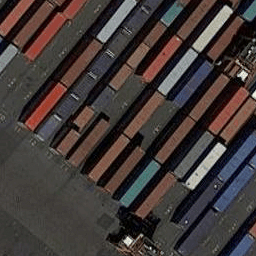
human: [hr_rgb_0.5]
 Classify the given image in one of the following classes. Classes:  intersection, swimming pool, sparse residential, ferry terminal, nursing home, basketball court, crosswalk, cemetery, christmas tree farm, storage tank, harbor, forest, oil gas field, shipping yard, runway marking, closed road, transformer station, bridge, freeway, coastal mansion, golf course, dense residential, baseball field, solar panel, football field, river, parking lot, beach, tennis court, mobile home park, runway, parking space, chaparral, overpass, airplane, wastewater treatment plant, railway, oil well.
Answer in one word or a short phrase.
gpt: shipping yard